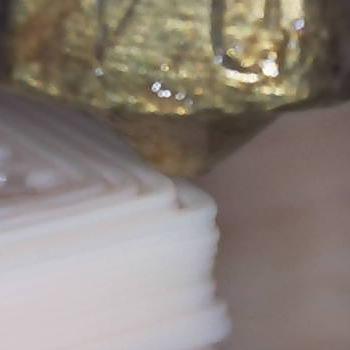
Flow rate: 62%